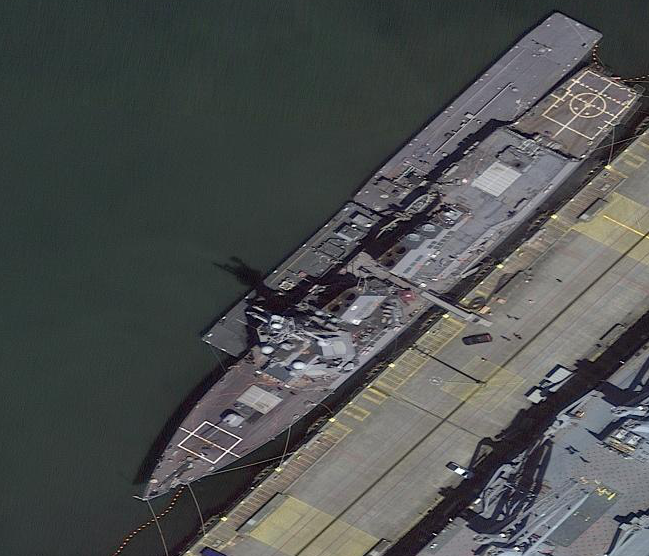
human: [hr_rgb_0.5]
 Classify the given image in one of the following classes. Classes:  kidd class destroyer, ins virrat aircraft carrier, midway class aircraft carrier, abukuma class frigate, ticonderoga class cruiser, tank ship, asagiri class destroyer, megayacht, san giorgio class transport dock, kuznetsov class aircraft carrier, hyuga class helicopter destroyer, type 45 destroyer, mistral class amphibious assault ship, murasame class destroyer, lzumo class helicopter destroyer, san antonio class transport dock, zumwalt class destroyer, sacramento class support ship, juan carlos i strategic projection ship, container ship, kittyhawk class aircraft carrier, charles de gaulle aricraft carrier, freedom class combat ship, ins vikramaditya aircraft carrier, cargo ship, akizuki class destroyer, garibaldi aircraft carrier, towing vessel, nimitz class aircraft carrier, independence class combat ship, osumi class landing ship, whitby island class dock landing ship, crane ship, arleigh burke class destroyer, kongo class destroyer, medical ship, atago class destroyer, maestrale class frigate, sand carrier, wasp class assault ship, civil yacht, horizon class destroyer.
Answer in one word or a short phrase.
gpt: Arleigh Burke class destroyer